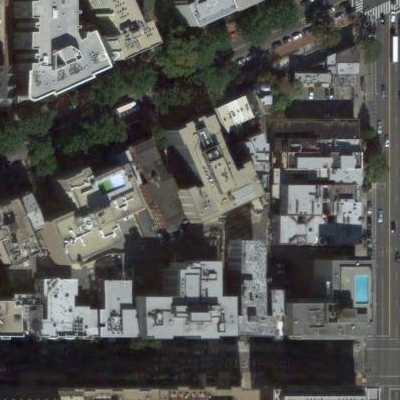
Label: Industry